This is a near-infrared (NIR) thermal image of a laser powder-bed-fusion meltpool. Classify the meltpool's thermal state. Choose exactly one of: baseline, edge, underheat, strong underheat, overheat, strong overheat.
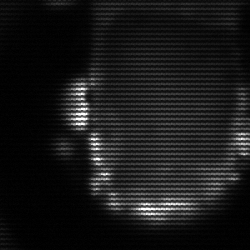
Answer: baseline